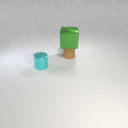
small cyan metal cylinder to the left of small brown rubber cylinder